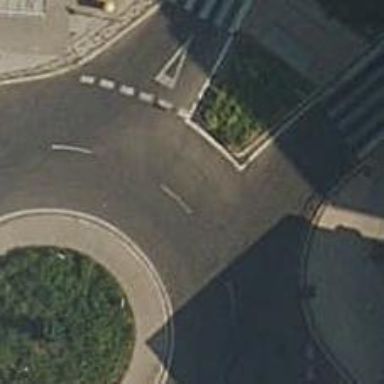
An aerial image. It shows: Residential road that intersects with roundabout.